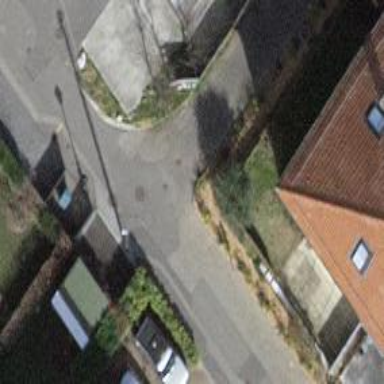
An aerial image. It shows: Asphalt road designated as living street.